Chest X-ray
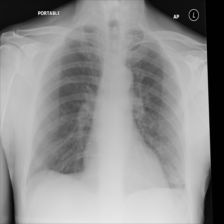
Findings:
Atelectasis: negative
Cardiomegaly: negative
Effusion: negative
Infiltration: negative
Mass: negative
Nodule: negative
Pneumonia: negative
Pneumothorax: negative
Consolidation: negative
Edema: negative
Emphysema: negative
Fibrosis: negative
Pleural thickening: negative
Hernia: negative